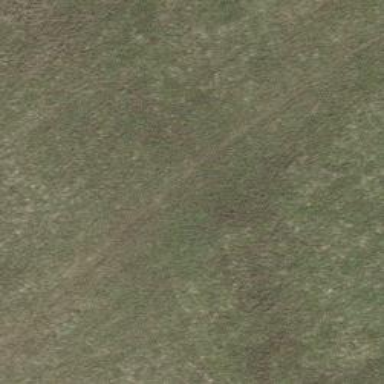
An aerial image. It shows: Grass path.